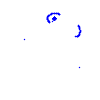
Particle: proton